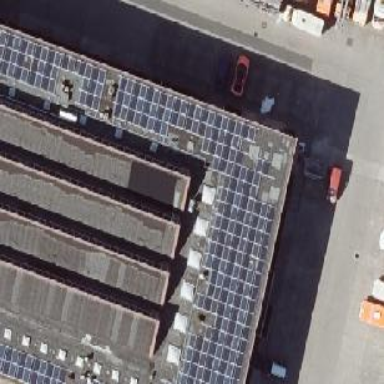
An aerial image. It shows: Small solar photovoltaic panel generator installed on roof.